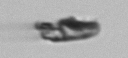
Label: detritus_transparent